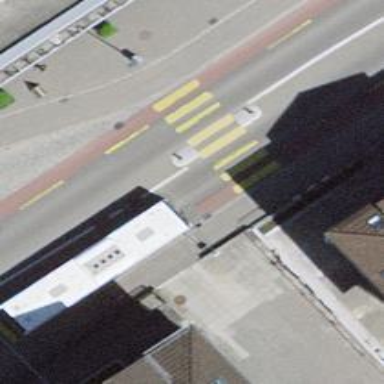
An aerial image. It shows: Marked zebra crossing with island and markings.